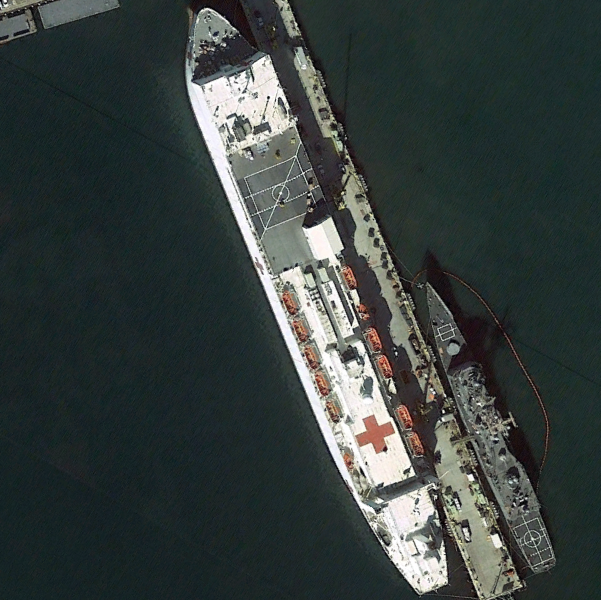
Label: civil